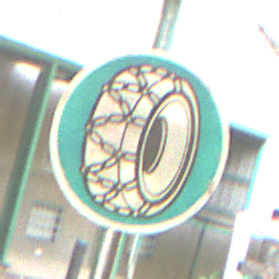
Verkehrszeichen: SchneekettenVorgeschrieben
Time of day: MorningAfternoon
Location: Roofed (Special)
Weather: NotSpecified
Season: NotSpecified
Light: Artificial